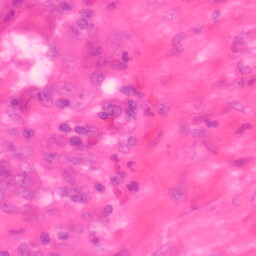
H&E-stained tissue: Colon